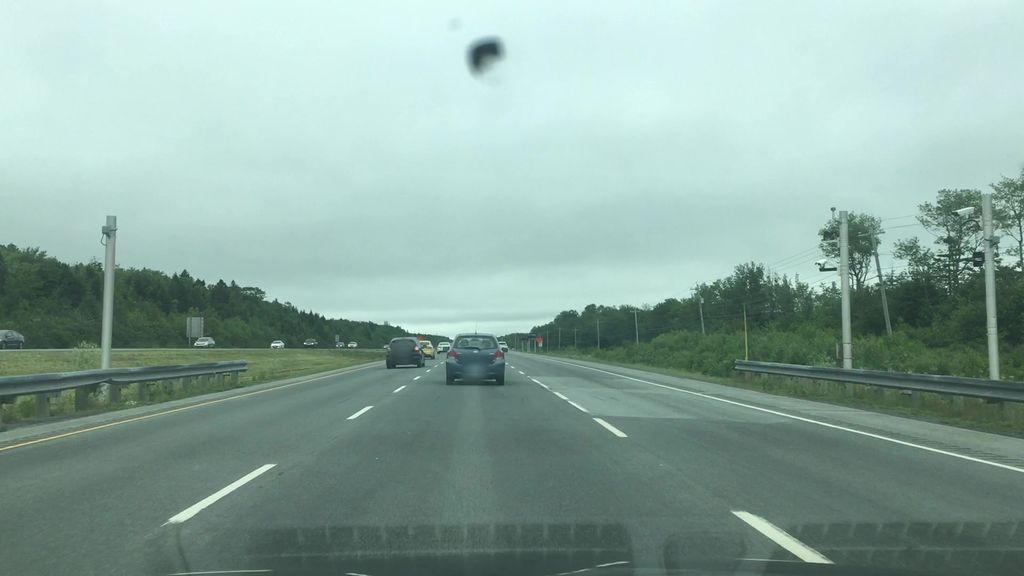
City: halifax